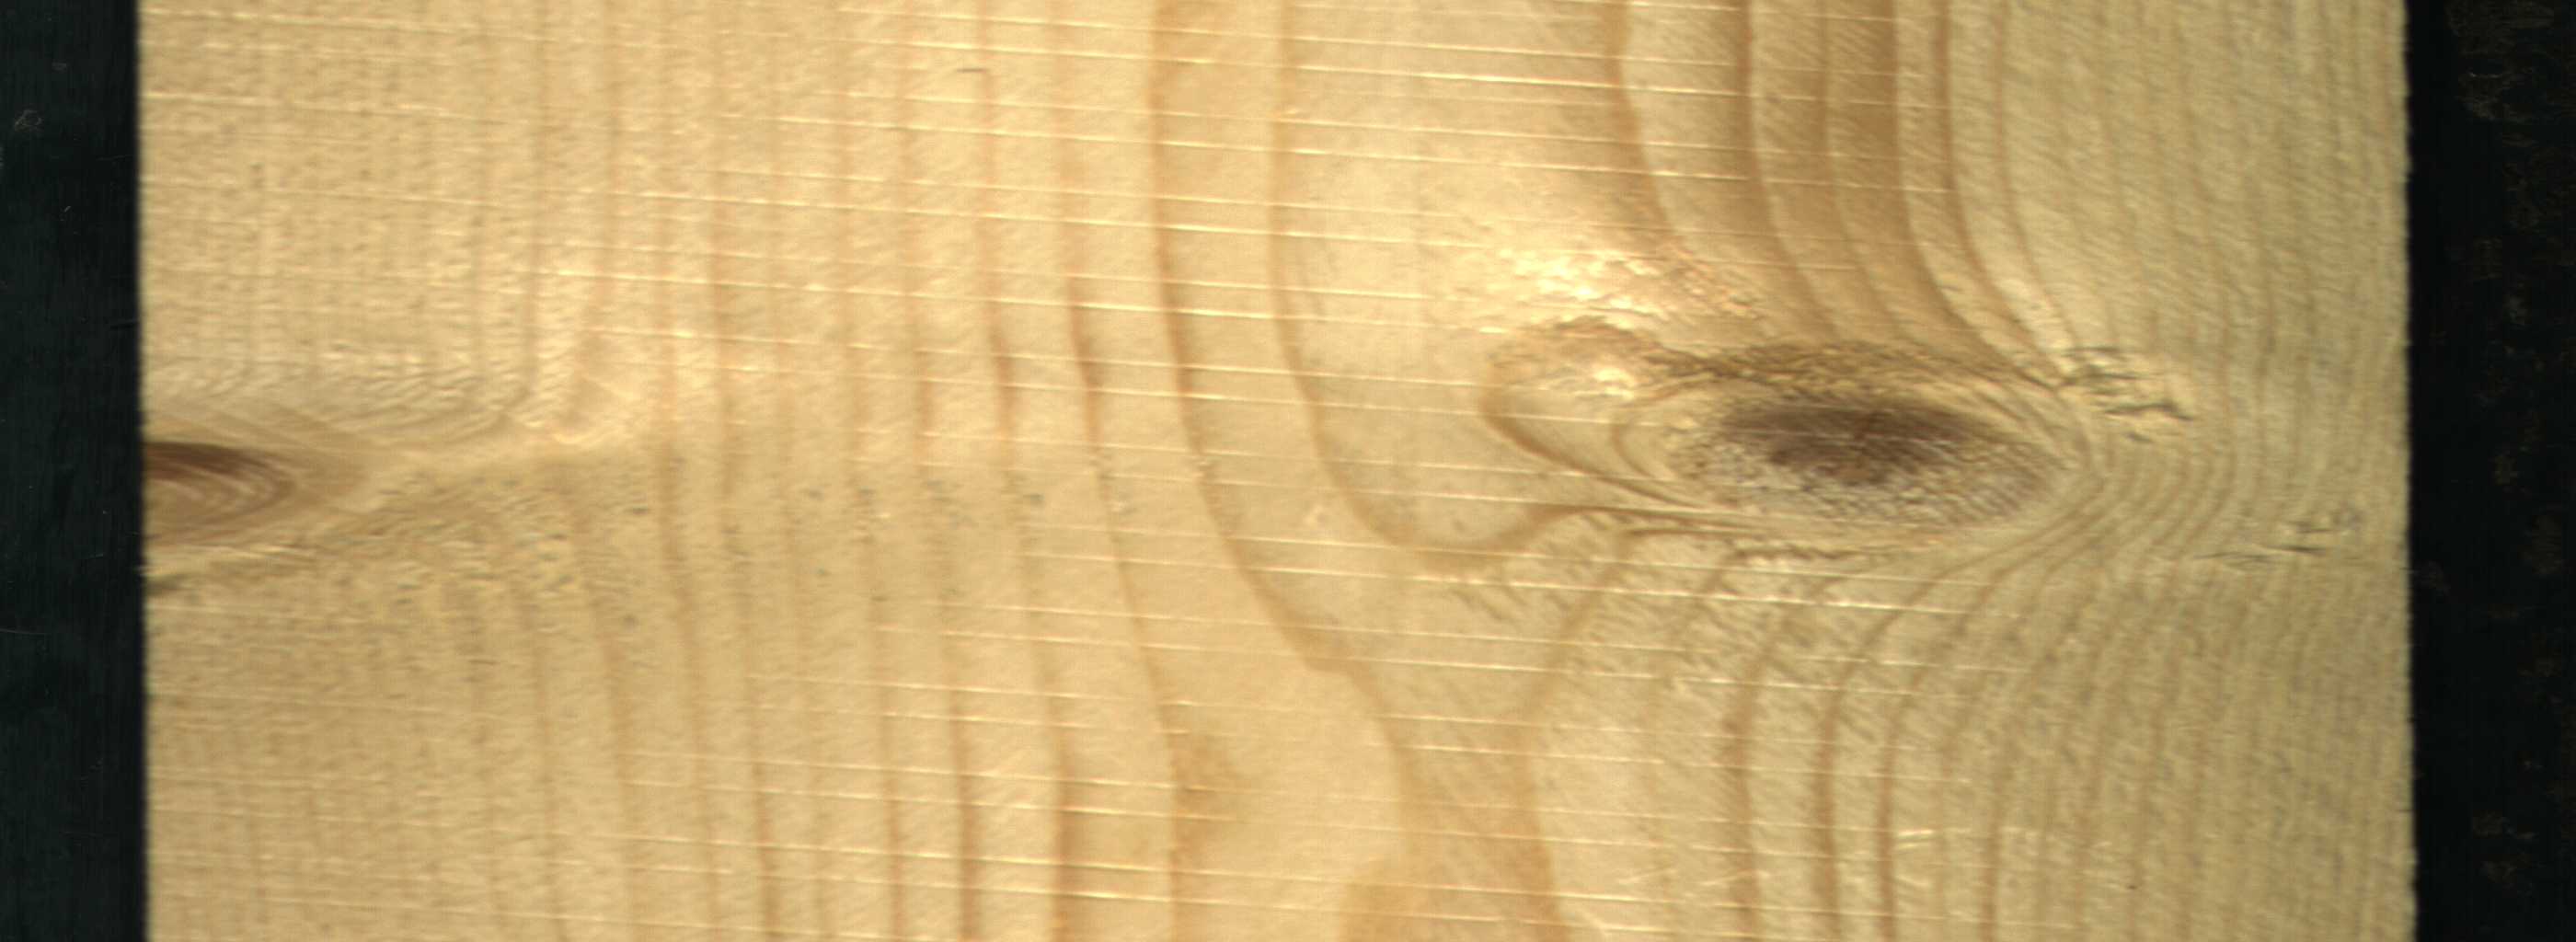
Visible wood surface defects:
Live_Knot
Live_Knot